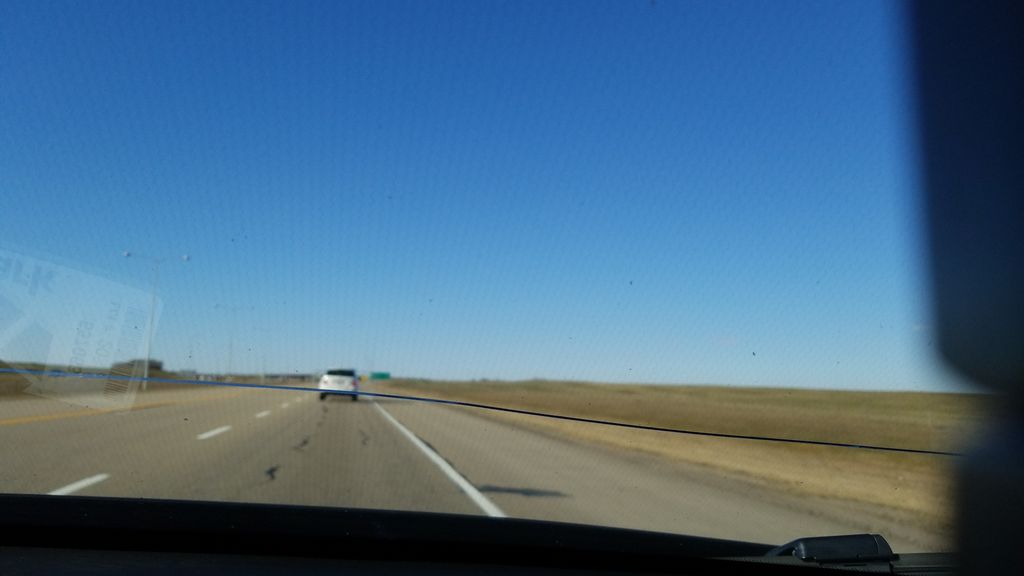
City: edmonton